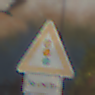
Verkehrszeichen: Lichtzeichenanlage
Zusatzzeichen unten: ZeitangabenMitBeschraenkungAufWochentage8
Umgebung: Outdoor, Urban
Tageszeit: MorningAfternoon
Wetter: PartlyCloudy
Licht: Natural
Jahreszeit: NotSpecified
Kontrast: MediumContrast